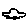
Label: car